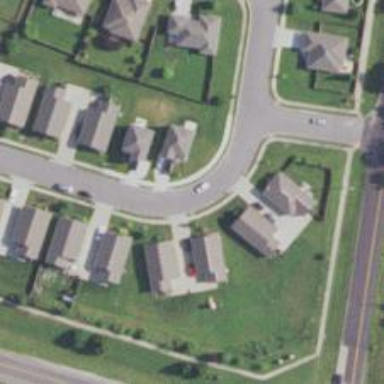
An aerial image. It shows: Asphalt residential road in neighbourhood.